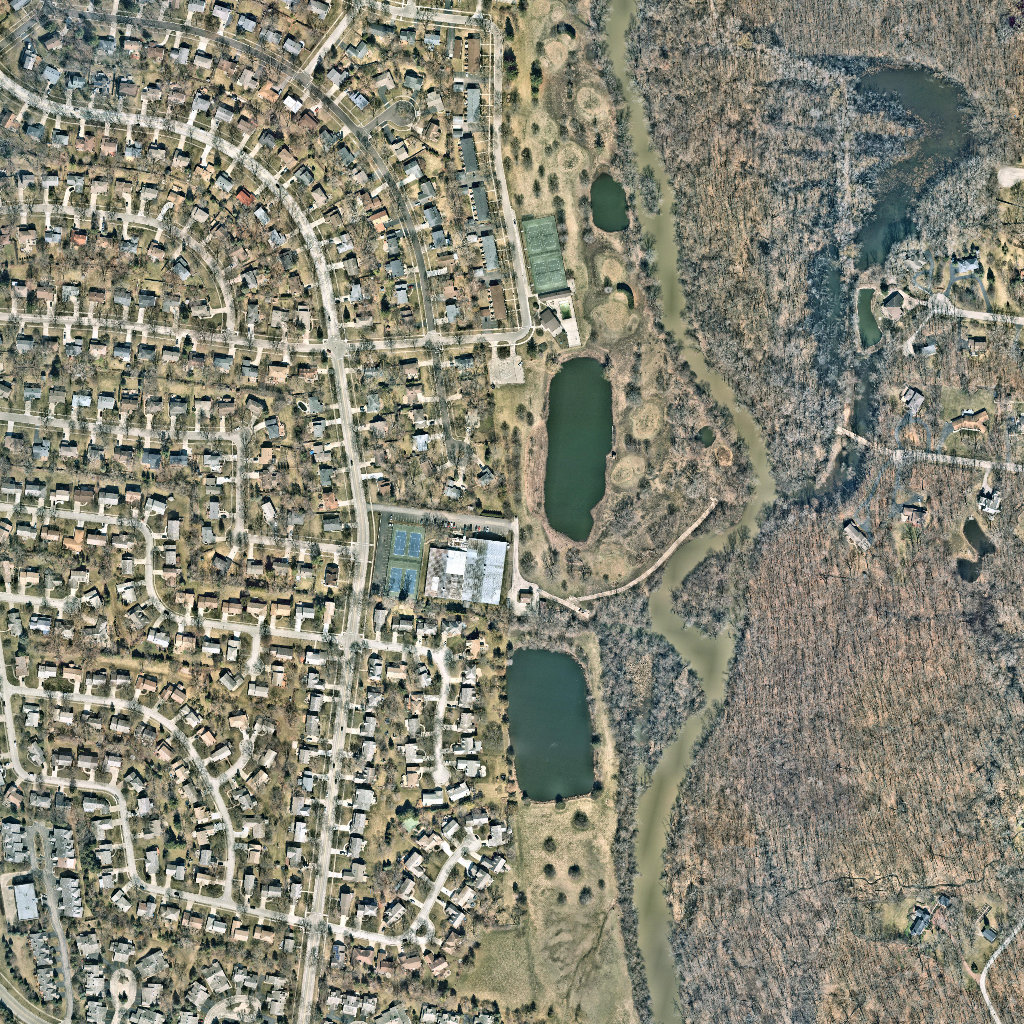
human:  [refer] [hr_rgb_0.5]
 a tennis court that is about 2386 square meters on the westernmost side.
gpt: <box>[[37, 51, 41, 58, 0]]</box>